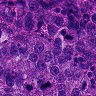
Metastatic tissue present: yes